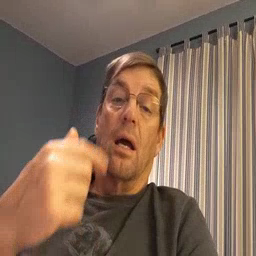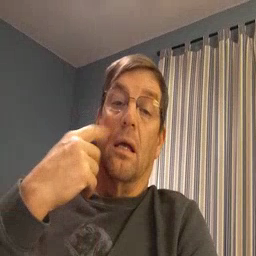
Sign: cry